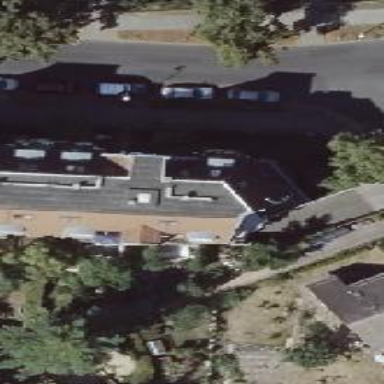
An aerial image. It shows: Terrace building.